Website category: auto
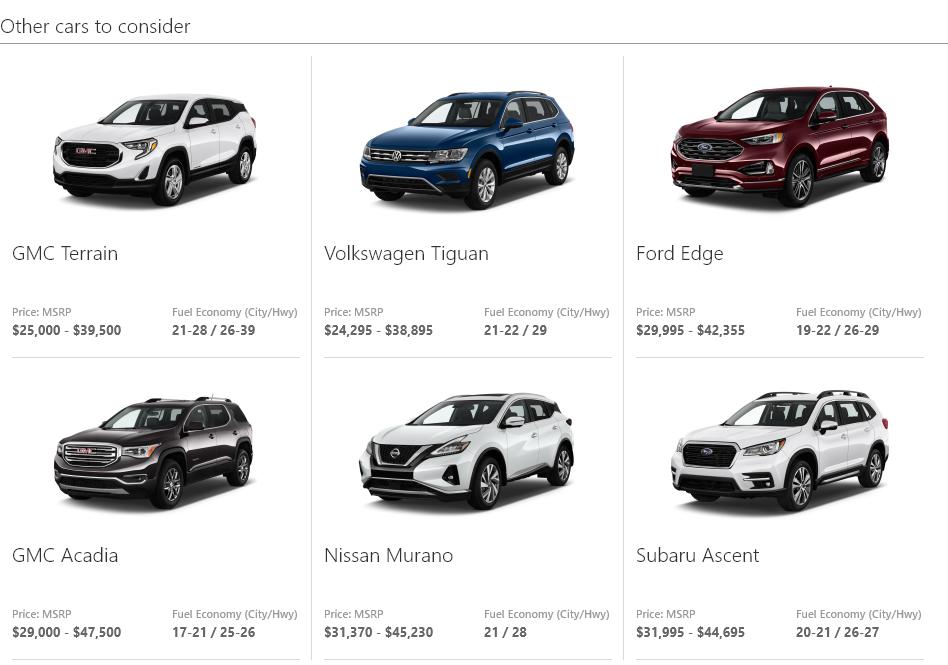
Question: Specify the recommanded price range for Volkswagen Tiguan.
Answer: $24,295 - $38,895

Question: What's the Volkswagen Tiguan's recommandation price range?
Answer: $24,295 - $38,895

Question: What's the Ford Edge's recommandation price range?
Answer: $29,995 - $42,355

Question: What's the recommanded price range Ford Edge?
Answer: $29,995 - $42,355

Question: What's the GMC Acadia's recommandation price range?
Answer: $29,000 - $47,500

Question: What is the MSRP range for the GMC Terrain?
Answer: $25,000 - $39,500

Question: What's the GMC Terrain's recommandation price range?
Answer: $25,000 - $39,500

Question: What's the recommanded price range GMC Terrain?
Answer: $25,000 - $39,500

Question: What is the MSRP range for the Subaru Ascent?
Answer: $31,995 - $44,695

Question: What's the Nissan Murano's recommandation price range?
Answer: $31,370 - $45,230

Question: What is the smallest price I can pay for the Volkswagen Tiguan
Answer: $24,295

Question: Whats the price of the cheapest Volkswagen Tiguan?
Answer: $24,295

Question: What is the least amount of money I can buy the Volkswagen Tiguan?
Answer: $24,295

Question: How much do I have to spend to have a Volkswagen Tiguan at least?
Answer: $24,295

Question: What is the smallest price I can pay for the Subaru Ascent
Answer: $31,995

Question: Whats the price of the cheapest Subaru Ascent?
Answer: $31,995

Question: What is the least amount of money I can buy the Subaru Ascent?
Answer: $31,995

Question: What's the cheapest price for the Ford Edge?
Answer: $29,995

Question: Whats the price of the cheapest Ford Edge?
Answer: $29,995

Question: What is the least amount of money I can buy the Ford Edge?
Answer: $29,995

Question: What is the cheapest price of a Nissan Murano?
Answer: $31,370

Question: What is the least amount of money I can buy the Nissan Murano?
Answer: $31,370

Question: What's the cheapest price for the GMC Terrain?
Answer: $25,000

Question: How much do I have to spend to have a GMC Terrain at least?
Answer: $25,000

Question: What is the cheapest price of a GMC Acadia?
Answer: $29,000

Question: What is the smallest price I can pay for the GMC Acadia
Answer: $29,000

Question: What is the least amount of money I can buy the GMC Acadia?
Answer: $29,000

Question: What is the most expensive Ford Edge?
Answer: $42,355

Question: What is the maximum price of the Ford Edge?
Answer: $42,355

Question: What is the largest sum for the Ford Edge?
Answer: $42,355

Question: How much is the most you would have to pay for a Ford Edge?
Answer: $42,355

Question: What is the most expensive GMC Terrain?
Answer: $39,500

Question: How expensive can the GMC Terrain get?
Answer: $39,500

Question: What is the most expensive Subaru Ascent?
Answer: $44,695

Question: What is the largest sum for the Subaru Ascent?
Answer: $44,695

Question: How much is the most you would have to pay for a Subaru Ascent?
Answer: $44,695

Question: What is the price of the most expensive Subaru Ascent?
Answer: $44,695

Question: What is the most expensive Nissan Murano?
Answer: $45,230

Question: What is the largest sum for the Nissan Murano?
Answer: $45,230

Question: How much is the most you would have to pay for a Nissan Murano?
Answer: $45,230

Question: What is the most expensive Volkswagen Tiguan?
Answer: $38,895

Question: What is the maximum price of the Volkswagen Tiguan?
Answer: $38,895

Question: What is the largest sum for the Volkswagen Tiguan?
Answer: $38,895

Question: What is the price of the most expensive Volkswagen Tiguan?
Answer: $38,895

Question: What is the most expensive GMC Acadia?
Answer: $47,500

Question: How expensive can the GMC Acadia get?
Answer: $47,500

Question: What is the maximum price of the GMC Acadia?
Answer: $47,500

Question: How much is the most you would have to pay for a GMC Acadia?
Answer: $47,500

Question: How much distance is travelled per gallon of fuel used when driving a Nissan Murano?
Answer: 21 / 28

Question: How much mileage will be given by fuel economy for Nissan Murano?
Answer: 21 / 28

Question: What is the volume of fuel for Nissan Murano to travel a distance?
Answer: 21 / 28

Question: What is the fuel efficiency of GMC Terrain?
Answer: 21-28 / 26-39

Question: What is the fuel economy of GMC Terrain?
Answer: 21-28 / 26-39

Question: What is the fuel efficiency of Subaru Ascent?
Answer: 20-21 / 26-27

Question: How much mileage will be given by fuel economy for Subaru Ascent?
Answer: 20-21 / 26-27

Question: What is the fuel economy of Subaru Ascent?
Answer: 20-21 / 26-27

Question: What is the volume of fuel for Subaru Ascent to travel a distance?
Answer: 20-21 / 26-27

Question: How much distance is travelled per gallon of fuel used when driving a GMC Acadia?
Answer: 17-21 / 25-26

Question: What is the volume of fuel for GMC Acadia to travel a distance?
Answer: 17-21 / 25-26

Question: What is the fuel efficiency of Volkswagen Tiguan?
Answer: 21-22 / 29

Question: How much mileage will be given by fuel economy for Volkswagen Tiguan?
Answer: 21-22 / 29

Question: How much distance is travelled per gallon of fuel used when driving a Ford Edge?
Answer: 19-22 / 26-29

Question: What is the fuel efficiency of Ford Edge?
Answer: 19-22 / 26-29

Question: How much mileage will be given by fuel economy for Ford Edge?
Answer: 19-22 / 26-29